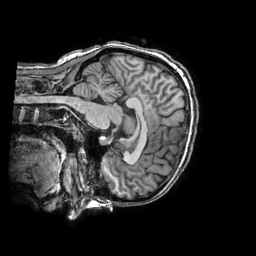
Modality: T1w
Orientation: sagittal
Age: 24
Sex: female
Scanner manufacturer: ge
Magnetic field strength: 3 T
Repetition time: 0.00882 s
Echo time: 0.003788 s